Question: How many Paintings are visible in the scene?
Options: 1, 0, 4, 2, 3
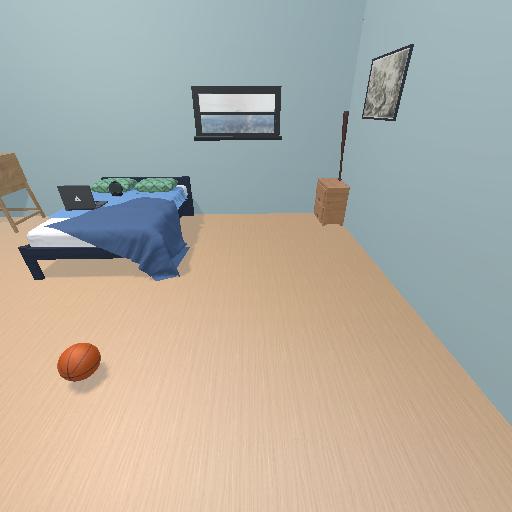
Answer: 1